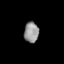
Tissue: skin
Cell type: Epithelial cells
Senescence score: 0.7495
Nuclear area (px): 295
Mean DAPI intensity: 147.356